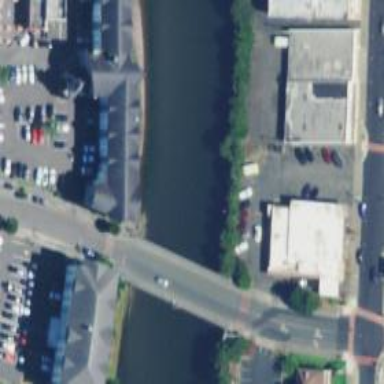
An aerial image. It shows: Footway on bridge.